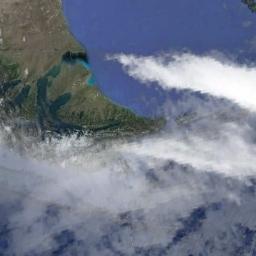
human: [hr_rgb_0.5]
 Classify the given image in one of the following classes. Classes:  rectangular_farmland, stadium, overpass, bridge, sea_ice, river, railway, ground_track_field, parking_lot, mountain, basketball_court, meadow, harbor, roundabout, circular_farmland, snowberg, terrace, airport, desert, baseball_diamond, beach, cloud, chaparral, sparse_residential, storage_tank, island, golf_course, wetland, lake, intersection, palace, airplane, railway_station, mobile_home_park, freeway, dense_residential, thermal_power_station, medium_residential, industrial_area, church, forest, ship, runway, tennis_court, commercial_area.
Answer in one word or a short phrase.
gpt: cloud